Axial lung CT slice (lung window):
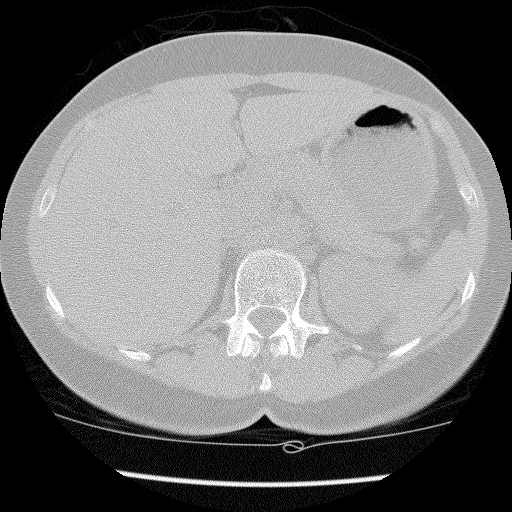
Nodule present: no